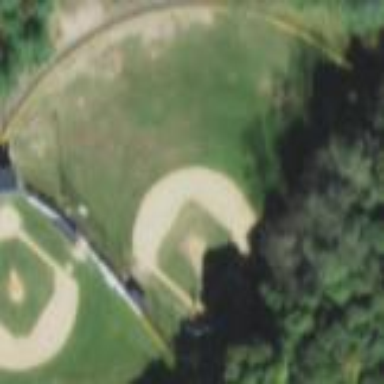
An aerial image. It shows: Baseball pitch for leisure land.